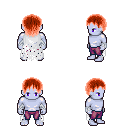
a pixel art fantasy rpg character, male body template, dark elf, purple skin, white tattered cape, magenta pants, red plain hairstyle, white cloth bandages, four views (front, back, left, right), 2x2 character sprite sheet, small pixel art, hard edges, no anti-aliasing